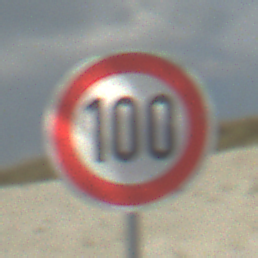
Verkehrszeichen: Geschwindigkeit100
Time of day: MorningAfternoon
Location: Outdoor (Beach)
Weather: PartlyCloudy
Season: NotSpecified
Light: Natural